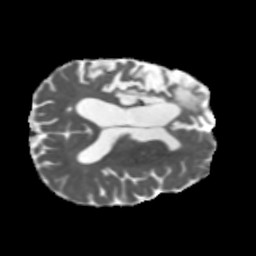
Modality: MD
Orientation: axial
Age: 56
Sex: male
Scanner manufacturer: siemens
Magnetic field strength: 3 T
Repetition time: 5.47 s
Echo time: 0.0854 s